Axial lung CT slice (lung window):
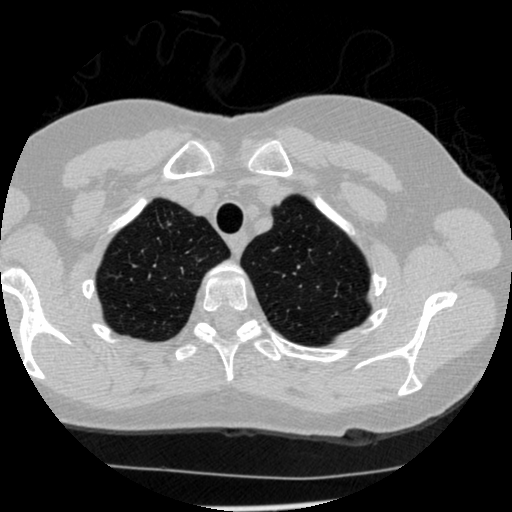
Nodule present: no